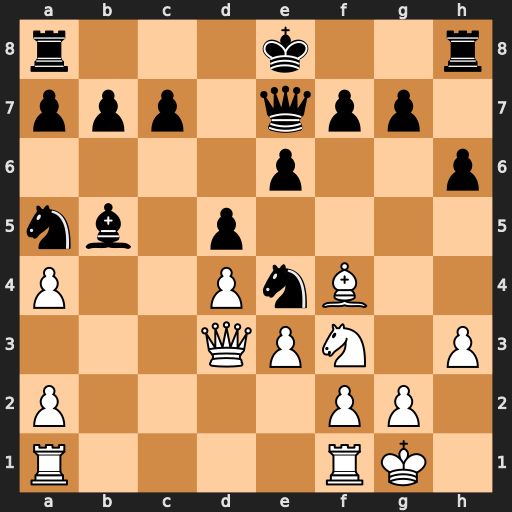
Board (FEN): r3k2r/ppp1qpp1/4p2p/nb1p4/P2PnB2/3QPN1P/P4PP1/R4RK1
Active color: w
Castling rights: kq
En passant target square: -
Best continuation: Qxb5+ Qd7 Qxa5